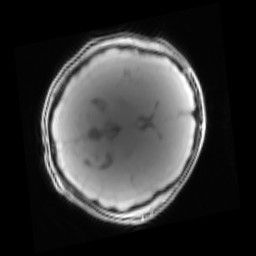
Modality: PDw
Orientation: axial
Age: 16
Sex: male
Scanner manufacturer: siemens
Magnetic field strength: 3 T
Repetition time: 0.25 s
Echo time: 0.00103 s